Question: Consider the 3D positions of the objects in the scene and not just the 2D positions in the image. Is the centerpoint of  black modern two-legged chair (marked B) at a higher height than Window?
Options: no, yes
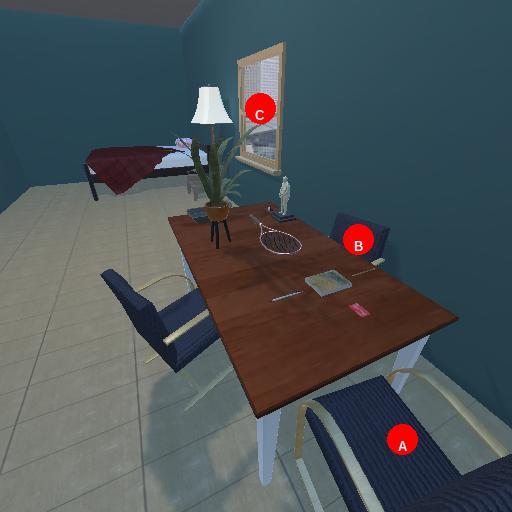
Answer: no